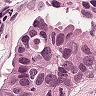
Metastatic tissue present: yes